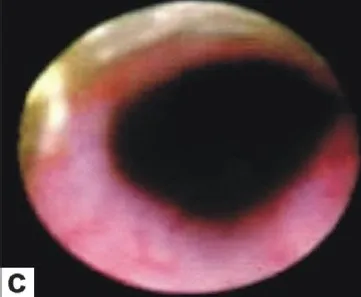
Grossly incompetent bladder neck.
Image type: endoscopy (airway_endoscopy)